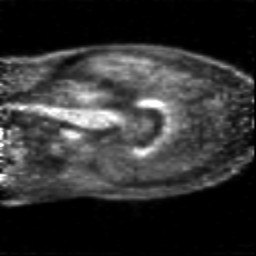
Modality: PET
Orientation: sagittal
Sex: female
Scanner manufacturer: siemens